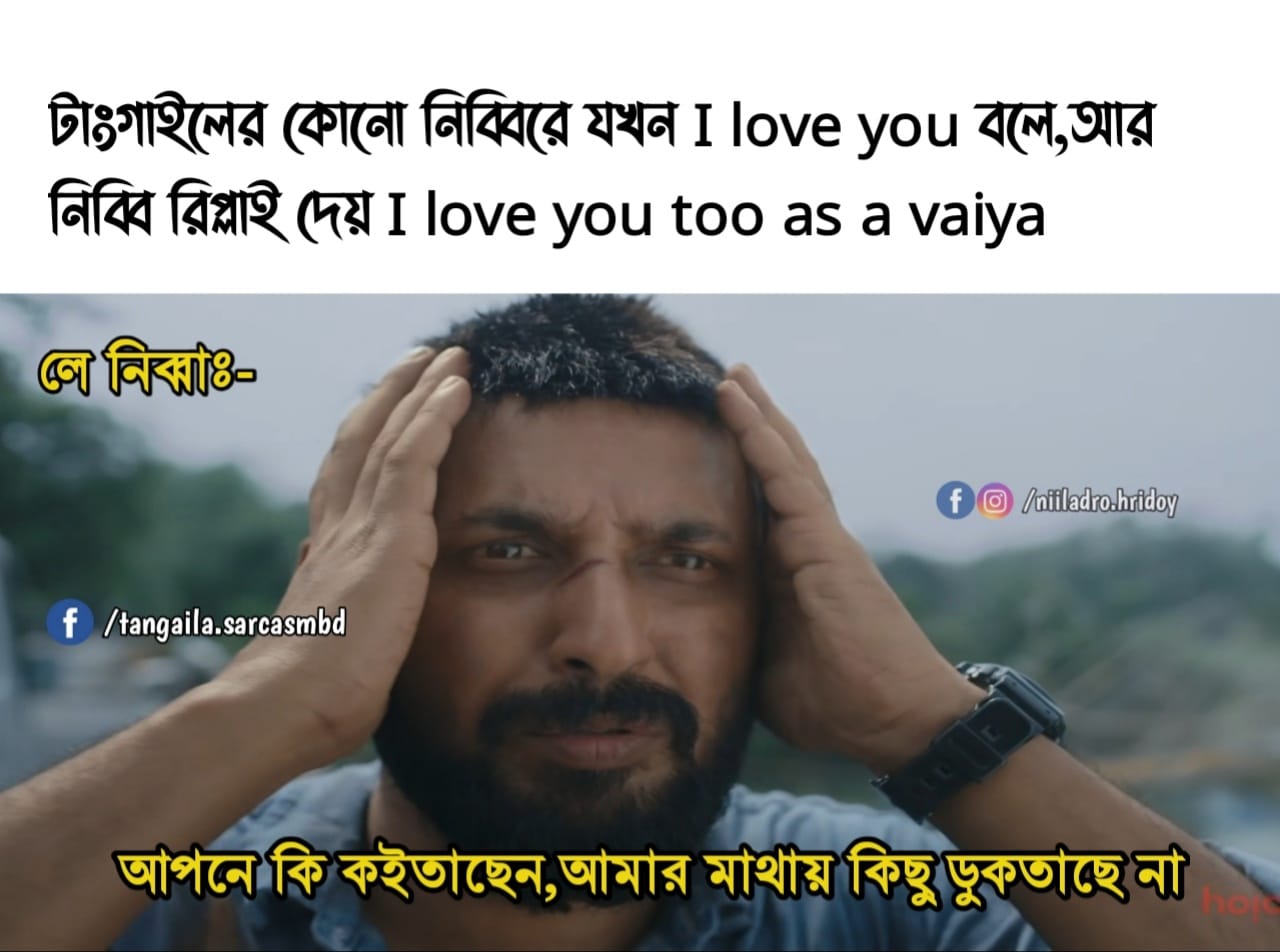
Caption: টাংগাইলের কোনো নিব্বিরে যখন I love you বলে, আর নিব্বি রিপ্লাই দেয় I love you too as a vaiya    লে নিব্বাঃ-  আপনে কি কইতাছেন, আমার মাথায় কিছু ডুকতাছে না
Label: non-hate